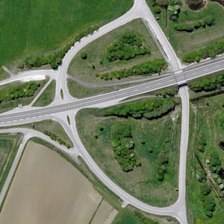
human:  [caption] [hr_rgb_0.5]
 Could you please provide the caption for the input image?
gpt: there are roads, grassland and trees .

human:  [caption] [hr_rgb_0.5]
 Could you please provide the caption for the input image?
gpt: a viaduct on the green area looks like a batfish .

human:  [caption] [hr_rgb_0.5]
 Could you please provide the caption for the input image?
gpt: they are gray roads, green trees and grassland and brown land .

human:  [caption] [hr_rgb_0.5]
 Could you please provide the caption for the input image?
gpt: they are gray roads, green trees and grassland and brown land .

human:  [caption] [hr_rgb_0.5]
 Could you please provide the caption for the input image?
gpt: there are roads, grassland and trees .